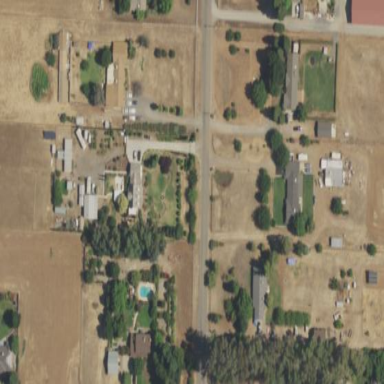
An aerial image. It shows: Residential area comprising single-family residential properties.